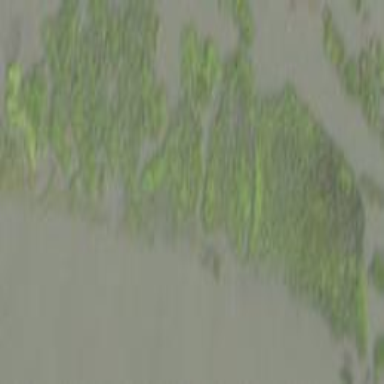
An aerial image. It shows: Tidal marsh wetland.